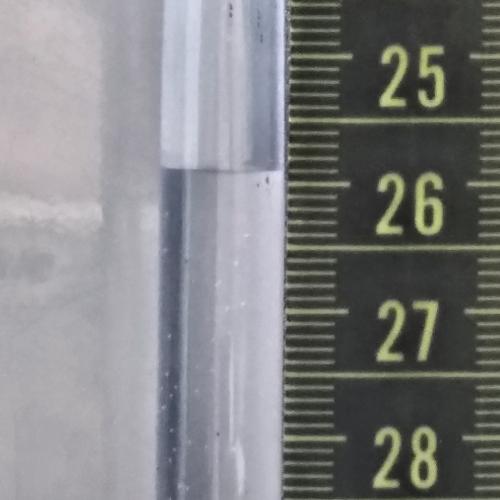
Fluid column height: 25.9 cm